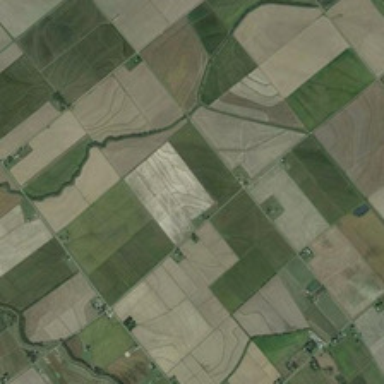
A large amount of farmland has been planted on the land .